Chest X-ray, PA view. Patient: 37 years old, sex F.
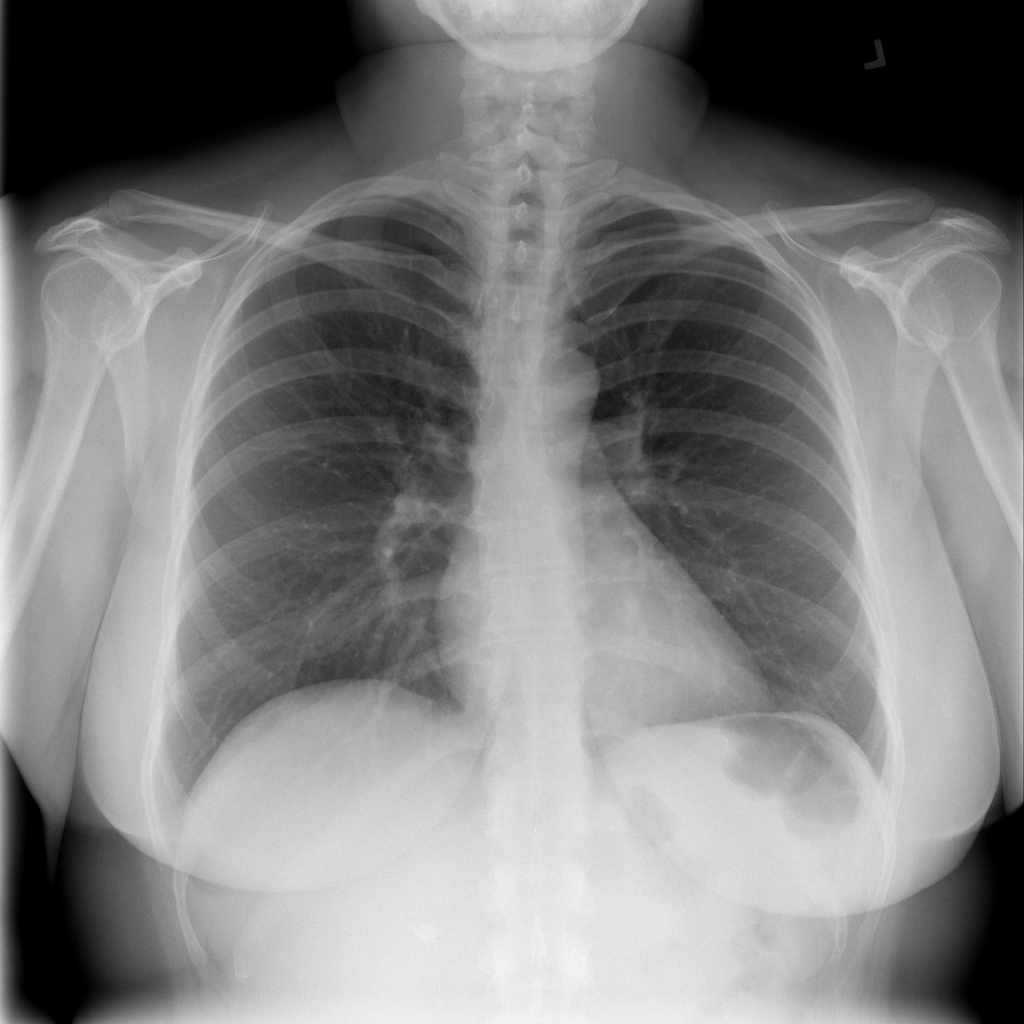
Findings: Pneumothorax